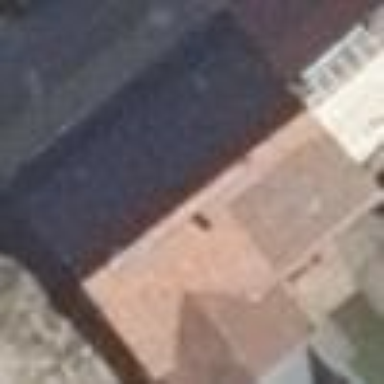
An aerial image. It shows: Building.